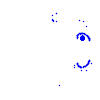
Particle: pion